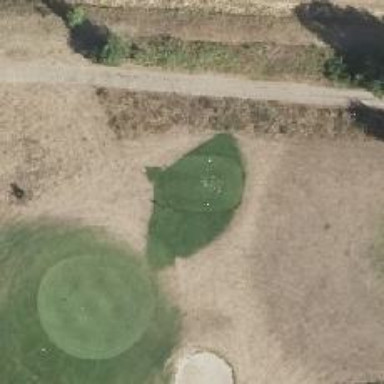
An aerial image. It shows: Golf tee.